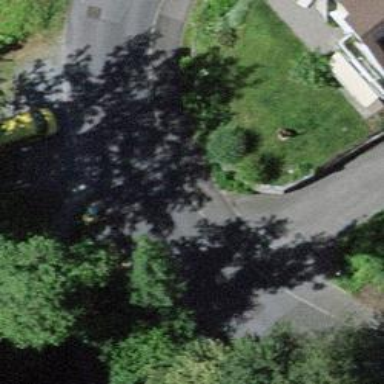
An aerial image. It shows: Kerb barrier.